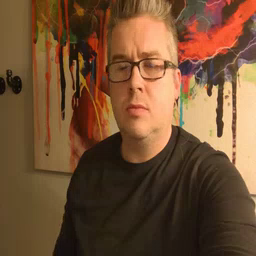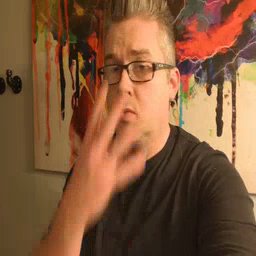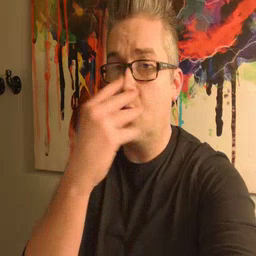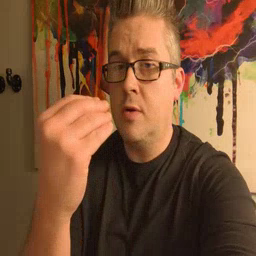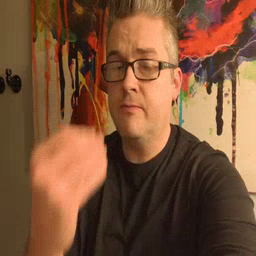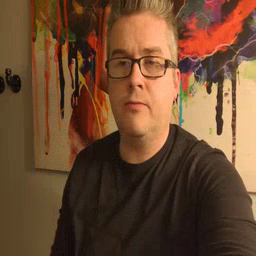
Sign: wolf